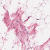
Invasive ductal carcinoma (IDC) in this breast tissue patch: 0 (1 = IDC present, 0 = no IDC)